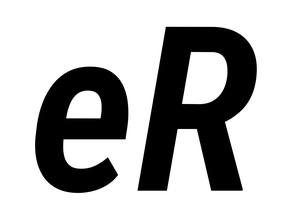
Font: Roboto-Italic_Condensed_SemiBold_Italic